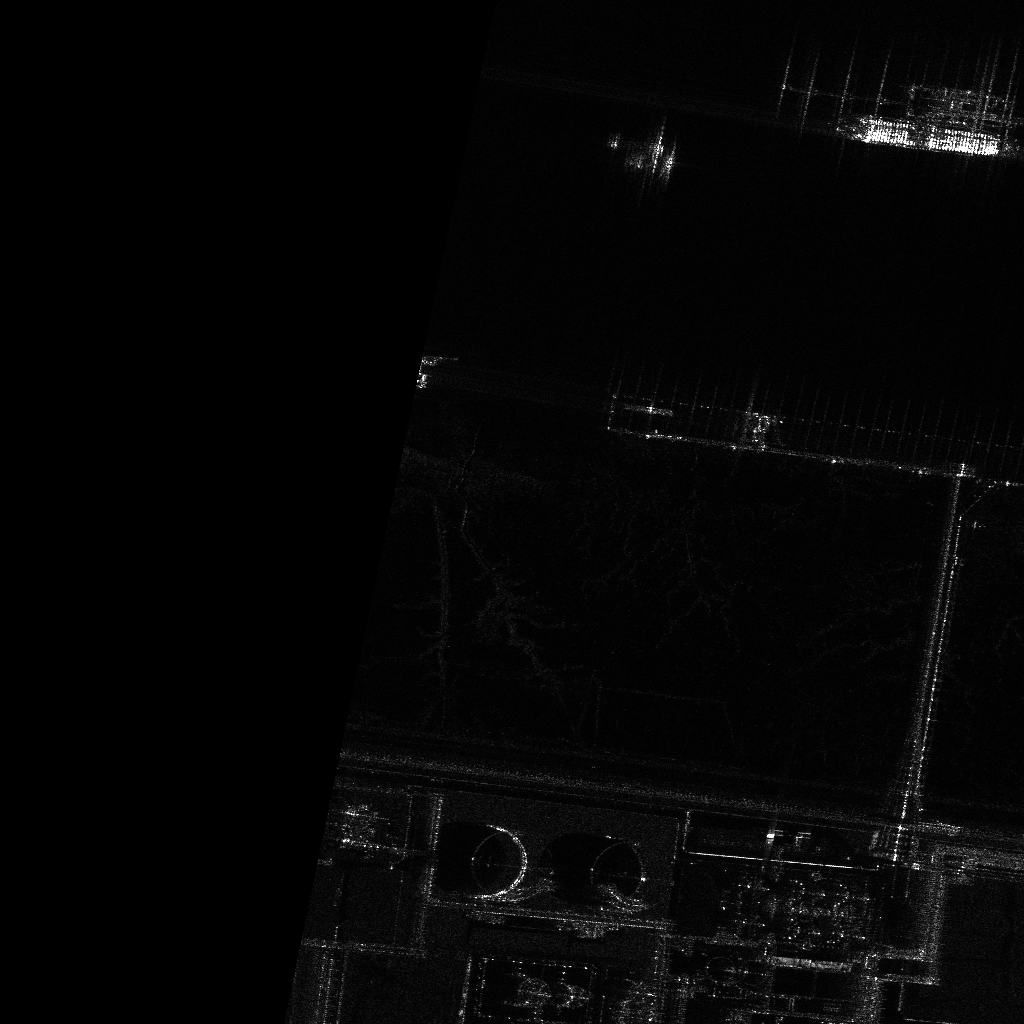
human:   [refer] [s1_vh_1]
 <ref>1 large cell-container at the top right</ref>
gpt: <box>[[83, 11, 99, 16, 7]]</box>